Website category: sports
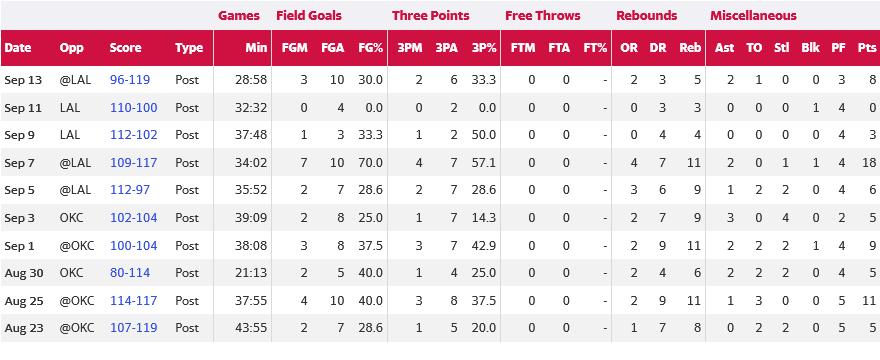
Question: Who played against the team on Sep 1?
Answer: OKC

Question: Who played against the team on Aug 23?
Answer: OKC

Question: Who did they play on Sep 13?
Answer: LAL

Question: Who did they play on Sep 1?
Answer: OKC

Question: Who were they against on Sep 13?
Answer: LAL

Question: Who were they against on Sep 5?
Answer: LAL

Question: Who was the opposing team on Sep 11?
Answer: LAL

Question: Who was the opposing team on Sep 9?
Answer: LAL

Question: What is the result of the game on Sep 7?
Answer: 109-117

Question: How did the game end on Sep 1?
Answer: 100-104

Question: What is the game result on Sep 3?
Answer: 102-104

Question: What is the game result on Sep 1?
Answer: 100-104

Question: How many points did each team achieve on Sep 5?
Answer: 112-97

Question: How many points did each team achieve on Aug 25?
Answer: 114-117

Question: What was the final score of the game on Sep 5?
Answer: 112-97

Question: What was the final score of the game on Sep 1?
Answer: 100-104

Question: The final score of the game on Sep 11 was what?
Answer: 110-100

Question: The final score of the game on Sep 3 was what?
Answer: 102-104

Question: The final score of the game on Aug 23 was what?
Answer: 107-119

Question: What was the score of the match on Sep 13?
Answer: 96-119

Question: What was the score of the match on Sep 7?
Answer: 109-117

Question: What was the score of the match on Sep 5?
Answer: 112-97

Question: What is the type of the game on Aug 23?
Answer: Post

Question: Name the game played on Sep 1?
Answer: Post

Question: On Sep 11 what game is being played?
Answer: Post

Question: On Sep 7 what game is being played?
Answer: Post

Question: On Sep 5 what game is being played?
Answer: Post

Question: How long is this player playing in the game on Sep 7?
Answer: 34:02

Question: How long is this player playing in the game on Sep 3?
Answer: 39:09

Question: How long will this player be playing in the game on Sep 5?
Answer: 35:52

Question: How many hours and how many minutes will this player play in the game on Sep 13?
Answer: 28:58

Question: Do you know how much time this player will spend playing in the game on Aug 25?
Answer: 37:55

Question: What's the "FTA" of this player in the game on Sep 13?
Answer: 0

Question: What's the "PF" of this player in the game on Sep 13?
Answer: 3

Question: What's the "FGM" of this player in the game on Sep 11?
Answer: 0

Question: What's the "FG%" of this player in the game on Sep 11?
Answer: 0.0

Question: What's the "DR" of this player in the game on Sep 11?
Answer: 3

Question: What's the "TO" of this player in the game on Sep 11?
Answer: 0

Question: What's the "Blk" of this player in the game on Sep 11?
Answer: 1

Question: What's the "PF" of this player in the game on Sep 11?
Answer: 4

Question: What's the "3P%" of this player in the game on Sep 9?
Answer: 50.0

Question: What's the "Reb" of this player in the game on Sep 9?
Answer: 4

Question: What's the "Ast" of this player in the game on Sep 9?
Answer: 0

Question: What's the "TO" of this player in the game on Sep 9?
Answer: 0

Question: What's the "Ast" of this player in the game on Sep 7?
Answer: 2

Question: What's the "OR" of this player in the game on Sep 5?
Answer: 3

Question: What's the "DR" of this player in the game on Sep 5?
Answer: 6

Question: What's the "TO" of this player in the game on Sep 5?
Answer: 2

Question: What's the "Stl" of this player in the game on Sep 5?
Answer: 2

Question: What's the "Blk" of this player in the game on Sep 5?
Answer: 0

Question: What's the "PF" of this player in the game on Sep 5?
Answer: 4

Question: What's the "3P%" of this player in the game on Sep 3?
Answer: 14.3

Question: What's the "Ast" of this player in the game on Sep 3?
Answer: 3

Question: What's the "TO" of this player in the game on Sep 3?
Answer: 0

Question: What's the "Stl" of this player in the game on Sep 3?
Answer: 4

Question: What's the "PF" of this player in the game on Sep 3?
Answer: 2

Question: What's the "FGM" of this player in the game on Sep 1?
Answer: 3

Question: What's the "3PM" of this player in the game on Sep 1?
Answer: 3

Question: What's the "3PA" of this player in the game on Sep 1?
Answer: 7

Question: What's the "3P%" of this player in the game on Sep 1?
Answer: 42.9

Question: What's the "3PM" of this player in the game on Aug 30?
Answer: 1

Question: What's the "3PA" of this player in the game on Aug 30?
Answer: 4

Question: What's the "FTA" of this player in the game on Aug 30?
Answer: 0

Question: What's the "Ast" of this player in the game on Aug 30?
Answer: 2